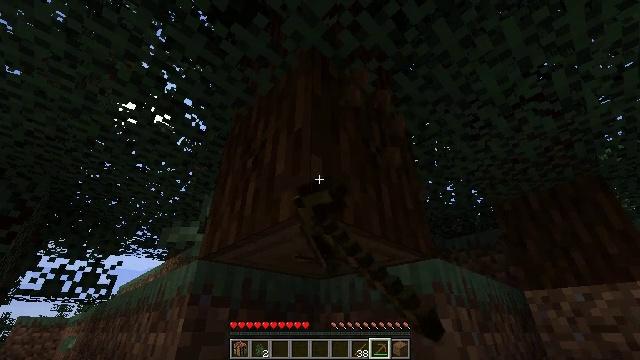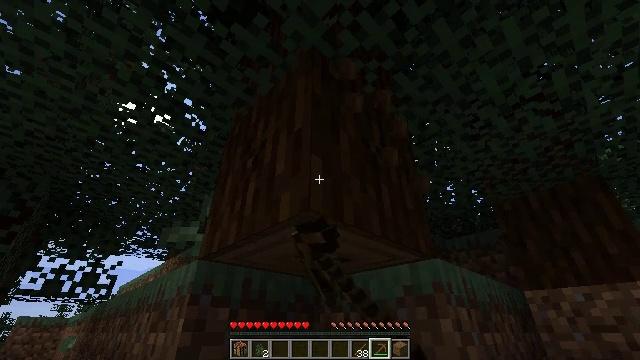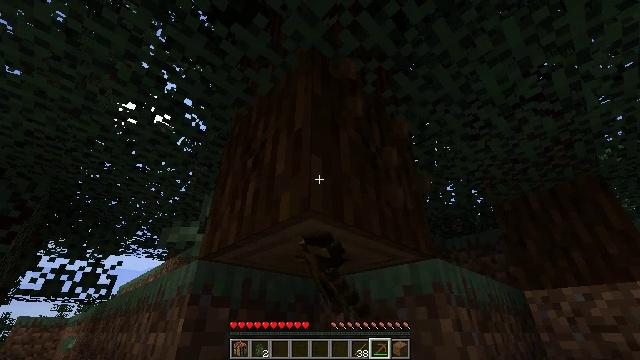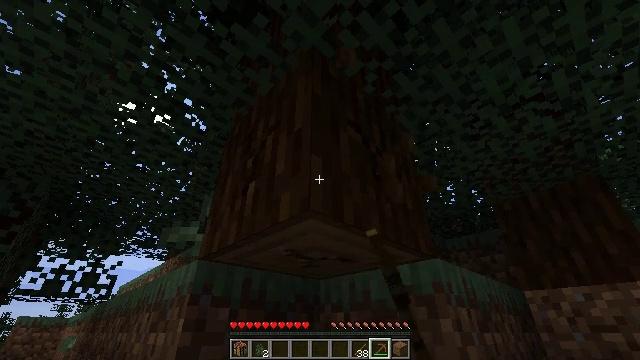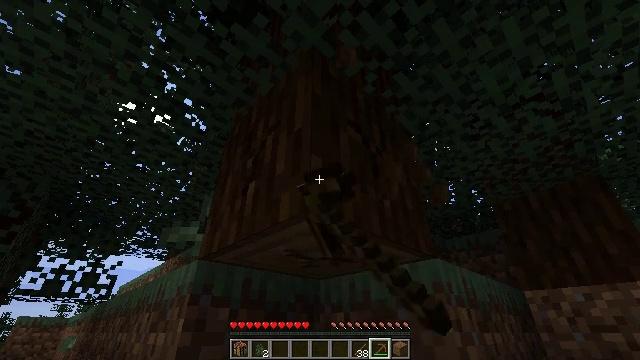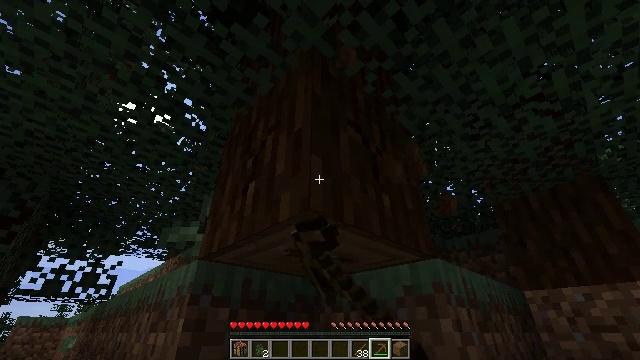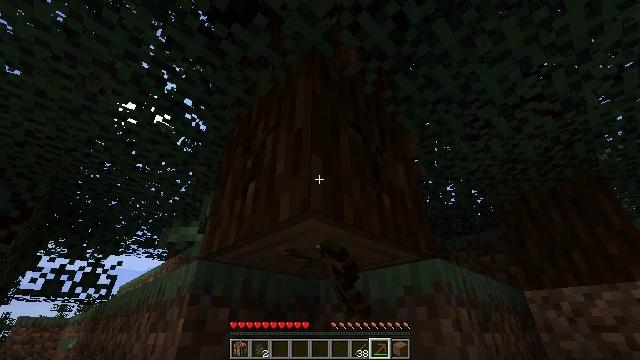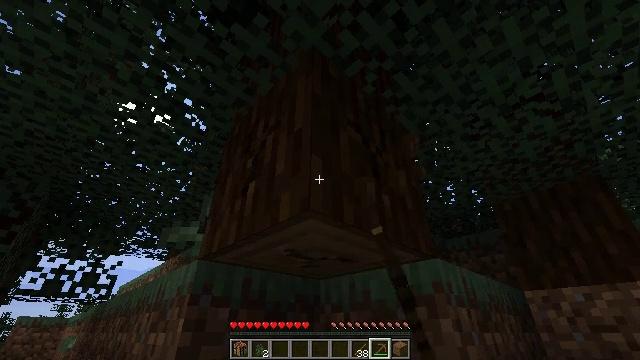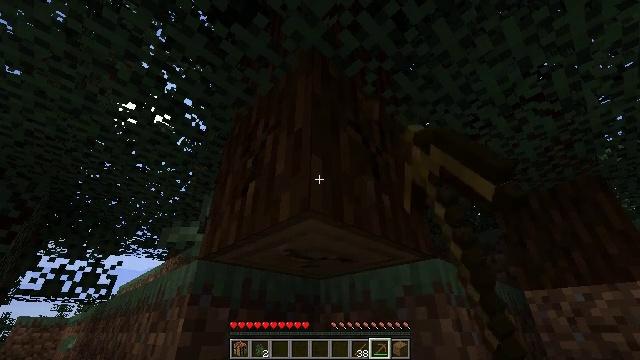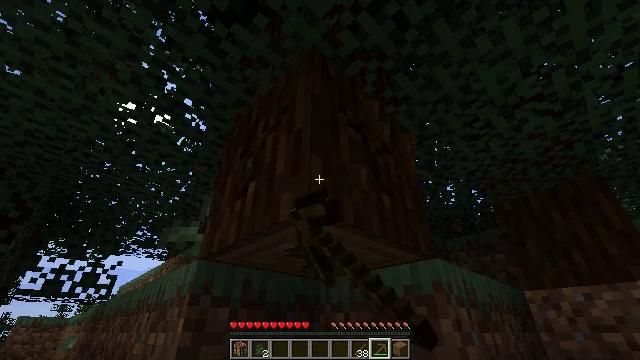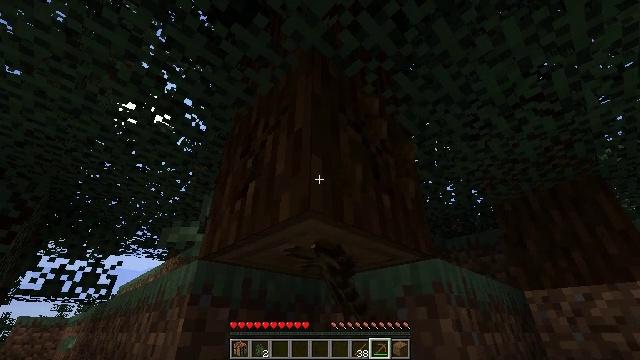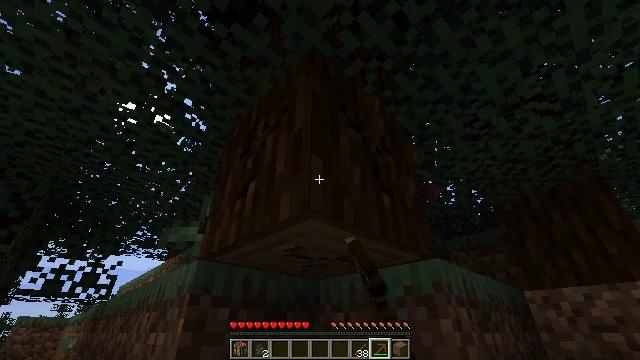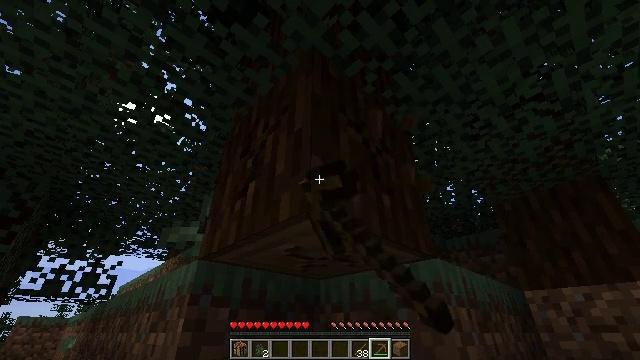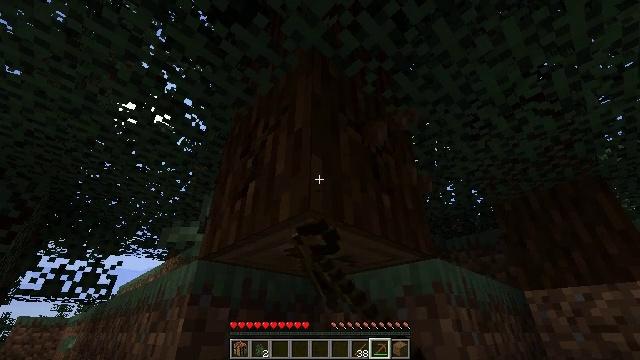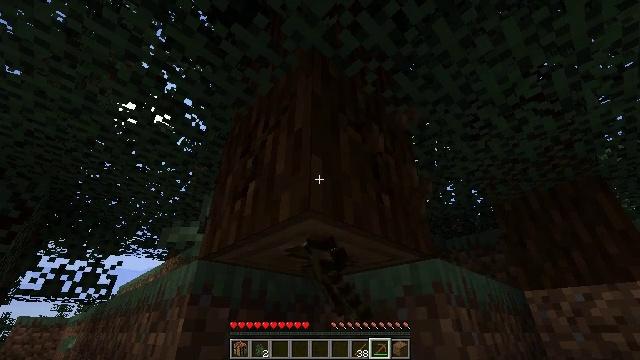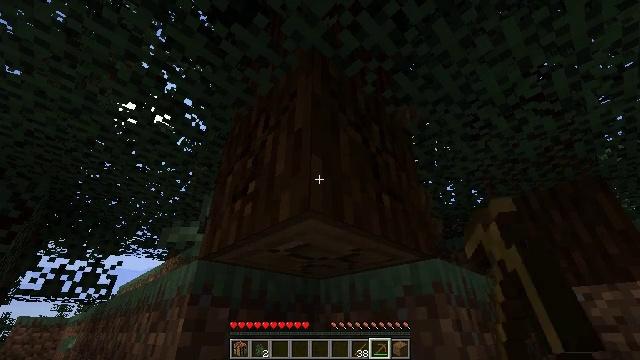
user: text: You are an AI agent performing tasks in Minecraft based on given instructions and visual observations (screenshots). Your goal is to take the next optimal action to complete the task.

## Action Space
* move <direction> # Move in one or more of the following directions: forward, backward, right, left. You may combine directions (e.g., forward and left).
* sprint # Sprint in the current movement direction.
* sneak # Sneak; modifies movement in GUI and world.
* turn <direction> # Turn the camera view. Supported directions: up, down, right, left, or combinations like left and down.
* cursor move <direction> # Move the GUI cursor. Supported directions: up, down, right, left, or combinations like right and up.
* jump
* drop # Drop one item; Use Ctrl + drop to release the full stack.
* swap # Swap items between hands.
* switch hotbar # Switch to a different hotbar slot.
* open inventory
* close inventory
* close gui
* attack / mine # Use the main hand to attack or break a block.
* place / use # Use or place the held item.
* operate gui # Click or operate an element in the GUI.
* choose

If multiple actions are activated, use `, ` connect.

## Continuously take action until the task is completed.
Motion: motion action
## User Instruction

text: Break the spruce log from the tree.
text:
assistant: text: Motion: attack / mine
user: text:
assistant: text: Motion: attack / mine
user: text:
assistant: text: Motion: attack / mine
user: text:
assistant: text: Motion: attack / mine
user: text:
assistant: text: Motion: attack / mine
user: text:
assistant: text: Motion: attack / mine
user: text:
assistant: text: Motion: attack / mine
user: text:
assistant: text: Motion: attack / mine
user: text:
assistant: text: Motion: attack / mine
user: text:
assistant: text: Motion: attack / mine
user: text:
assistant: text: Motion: attack / mine
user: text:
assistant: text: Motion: attack / mine
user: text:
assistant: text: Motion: attack / mine
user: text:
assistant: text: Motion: attack / mine
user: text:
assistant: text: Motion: attack / mine
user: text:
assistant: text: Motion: attack / mine
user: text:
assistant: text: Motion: attack / mine
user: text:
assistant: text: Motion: attack / mine
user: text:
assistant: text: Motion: attack / mine
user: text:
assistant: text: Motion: attack / mine
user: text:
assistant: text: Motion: attack / mine
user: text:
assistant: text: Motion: attack / mine
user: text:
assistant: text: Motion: attack / mine
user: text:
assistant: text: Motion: attack / mine
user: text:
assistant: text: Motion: attack / mine
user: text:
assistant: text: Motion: attack / mine
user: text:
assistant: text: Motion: attack / mine
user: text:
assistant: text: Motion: attack / mine
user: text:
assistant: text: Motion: attack / mine
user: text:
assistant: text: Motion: attack / mine